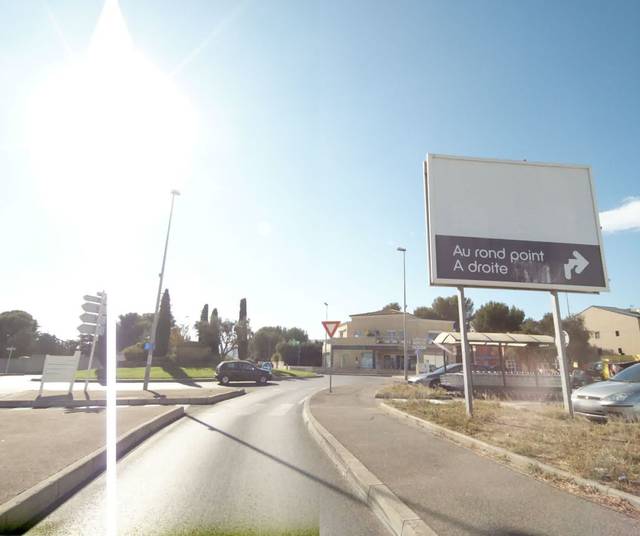
Region: France
Coordinates: 43.195, 5.612